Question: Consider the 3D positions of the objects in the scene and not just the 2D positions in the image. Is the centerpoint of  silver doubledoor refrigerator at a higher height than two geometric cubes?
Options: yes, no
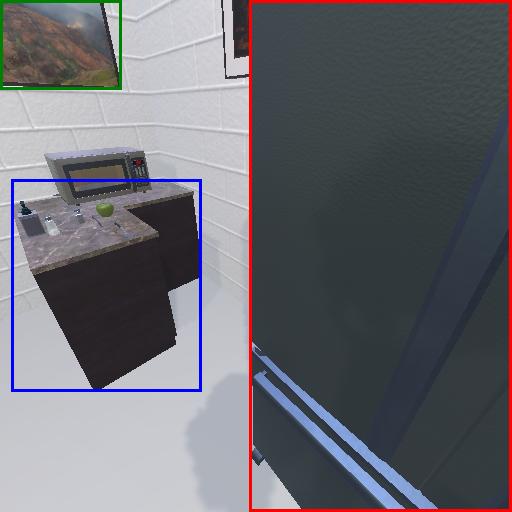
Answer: yes